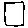
Label: square